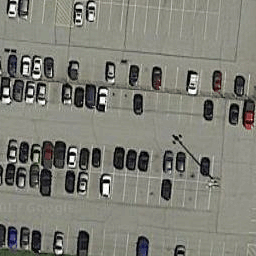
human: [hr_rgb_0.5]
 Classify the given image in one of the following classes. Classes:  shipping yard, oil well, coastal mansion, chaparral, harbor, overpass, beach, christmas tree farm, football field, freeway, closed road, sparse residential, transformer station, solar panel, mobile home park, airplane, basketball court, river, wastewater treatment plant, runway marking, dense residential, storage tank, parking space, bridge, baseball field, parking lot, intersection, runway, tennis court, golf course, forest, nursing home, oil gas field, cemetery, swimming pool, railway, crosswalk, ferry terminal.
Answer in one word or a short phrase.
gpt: parking lot